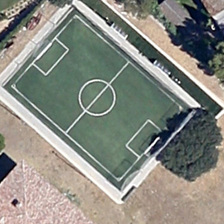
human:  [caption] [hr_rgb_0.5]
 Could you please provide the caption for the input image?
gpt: several green trees are around a football field .

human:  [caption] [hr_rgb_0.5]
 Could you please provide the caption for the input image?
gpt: several green trees are around a football field .

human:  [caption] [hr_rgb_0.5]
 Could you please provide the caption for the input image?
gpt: several green trees are around a football field .

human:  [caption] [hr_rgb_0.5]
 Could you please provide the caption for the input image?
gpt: several green trees are around a football field .

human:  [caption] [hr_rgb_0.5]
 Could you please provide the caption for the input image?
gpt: several green trees are around a football field .